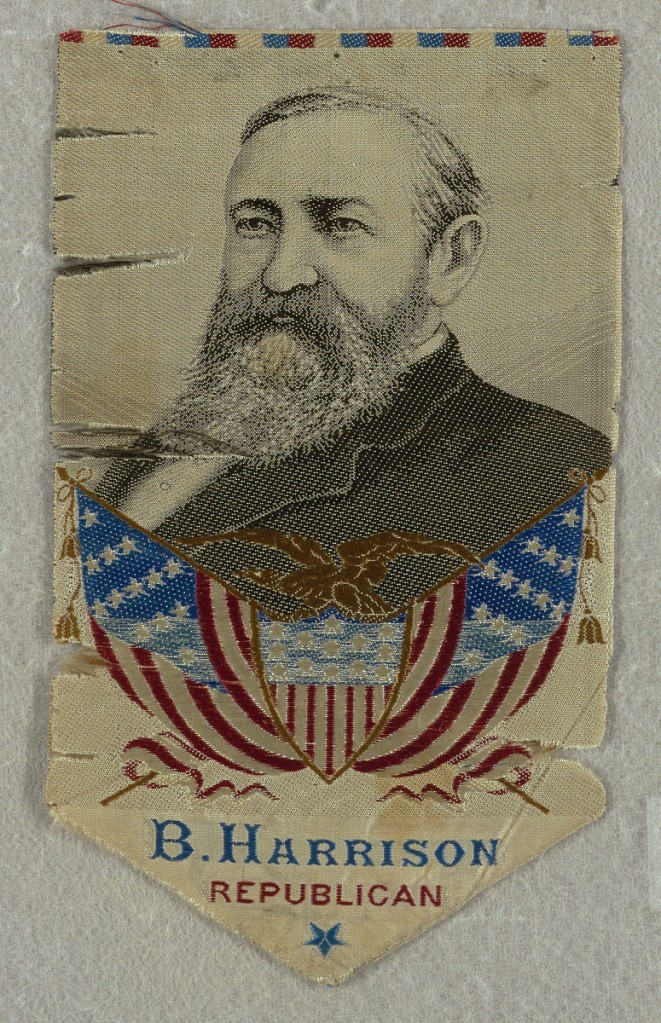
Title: Campaign ribbon
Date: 1892
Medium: silk Technique: jacquard woven
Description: Line of white, blue, and red. Portrait of B. Harrison above tan eagle on top of red, white, and blue seal and American flag. Inscription: "B. HARRISON /REPUBLICAN". Blue star.